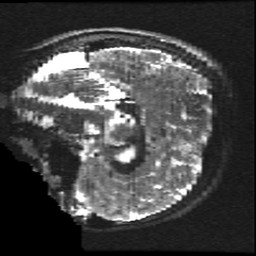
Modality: T2w
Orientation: sagittal
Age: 11
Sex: male
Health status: ill
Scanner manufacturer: ge
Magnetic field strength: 3 T
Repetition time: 7.5 s
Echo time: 0.1015 s